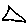
Label: triangle